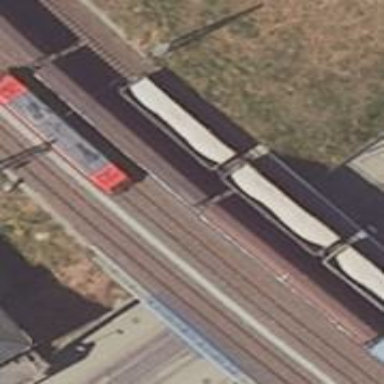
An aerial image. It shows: Electrified rail siding with contact line.